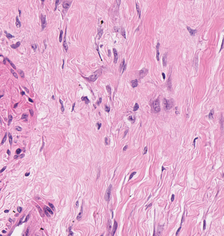
Tumor epithelial tissue: no
Tumor-associated stroma tissue: yes
Normal tissue: no